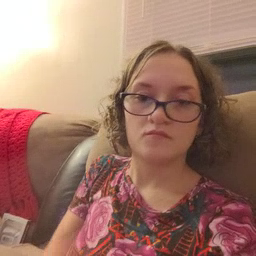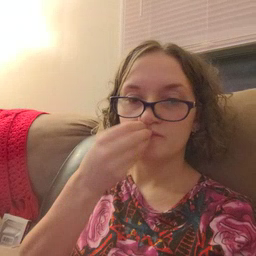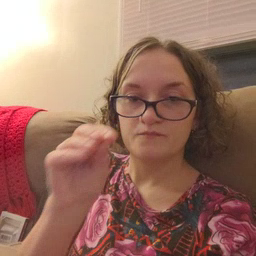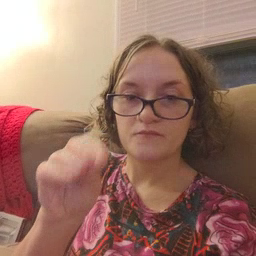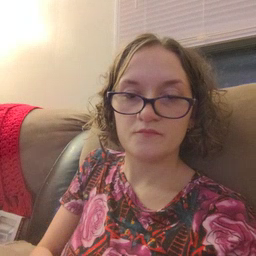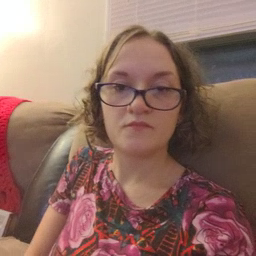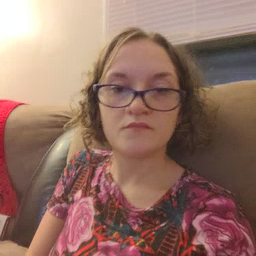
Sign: kiss